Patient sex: M
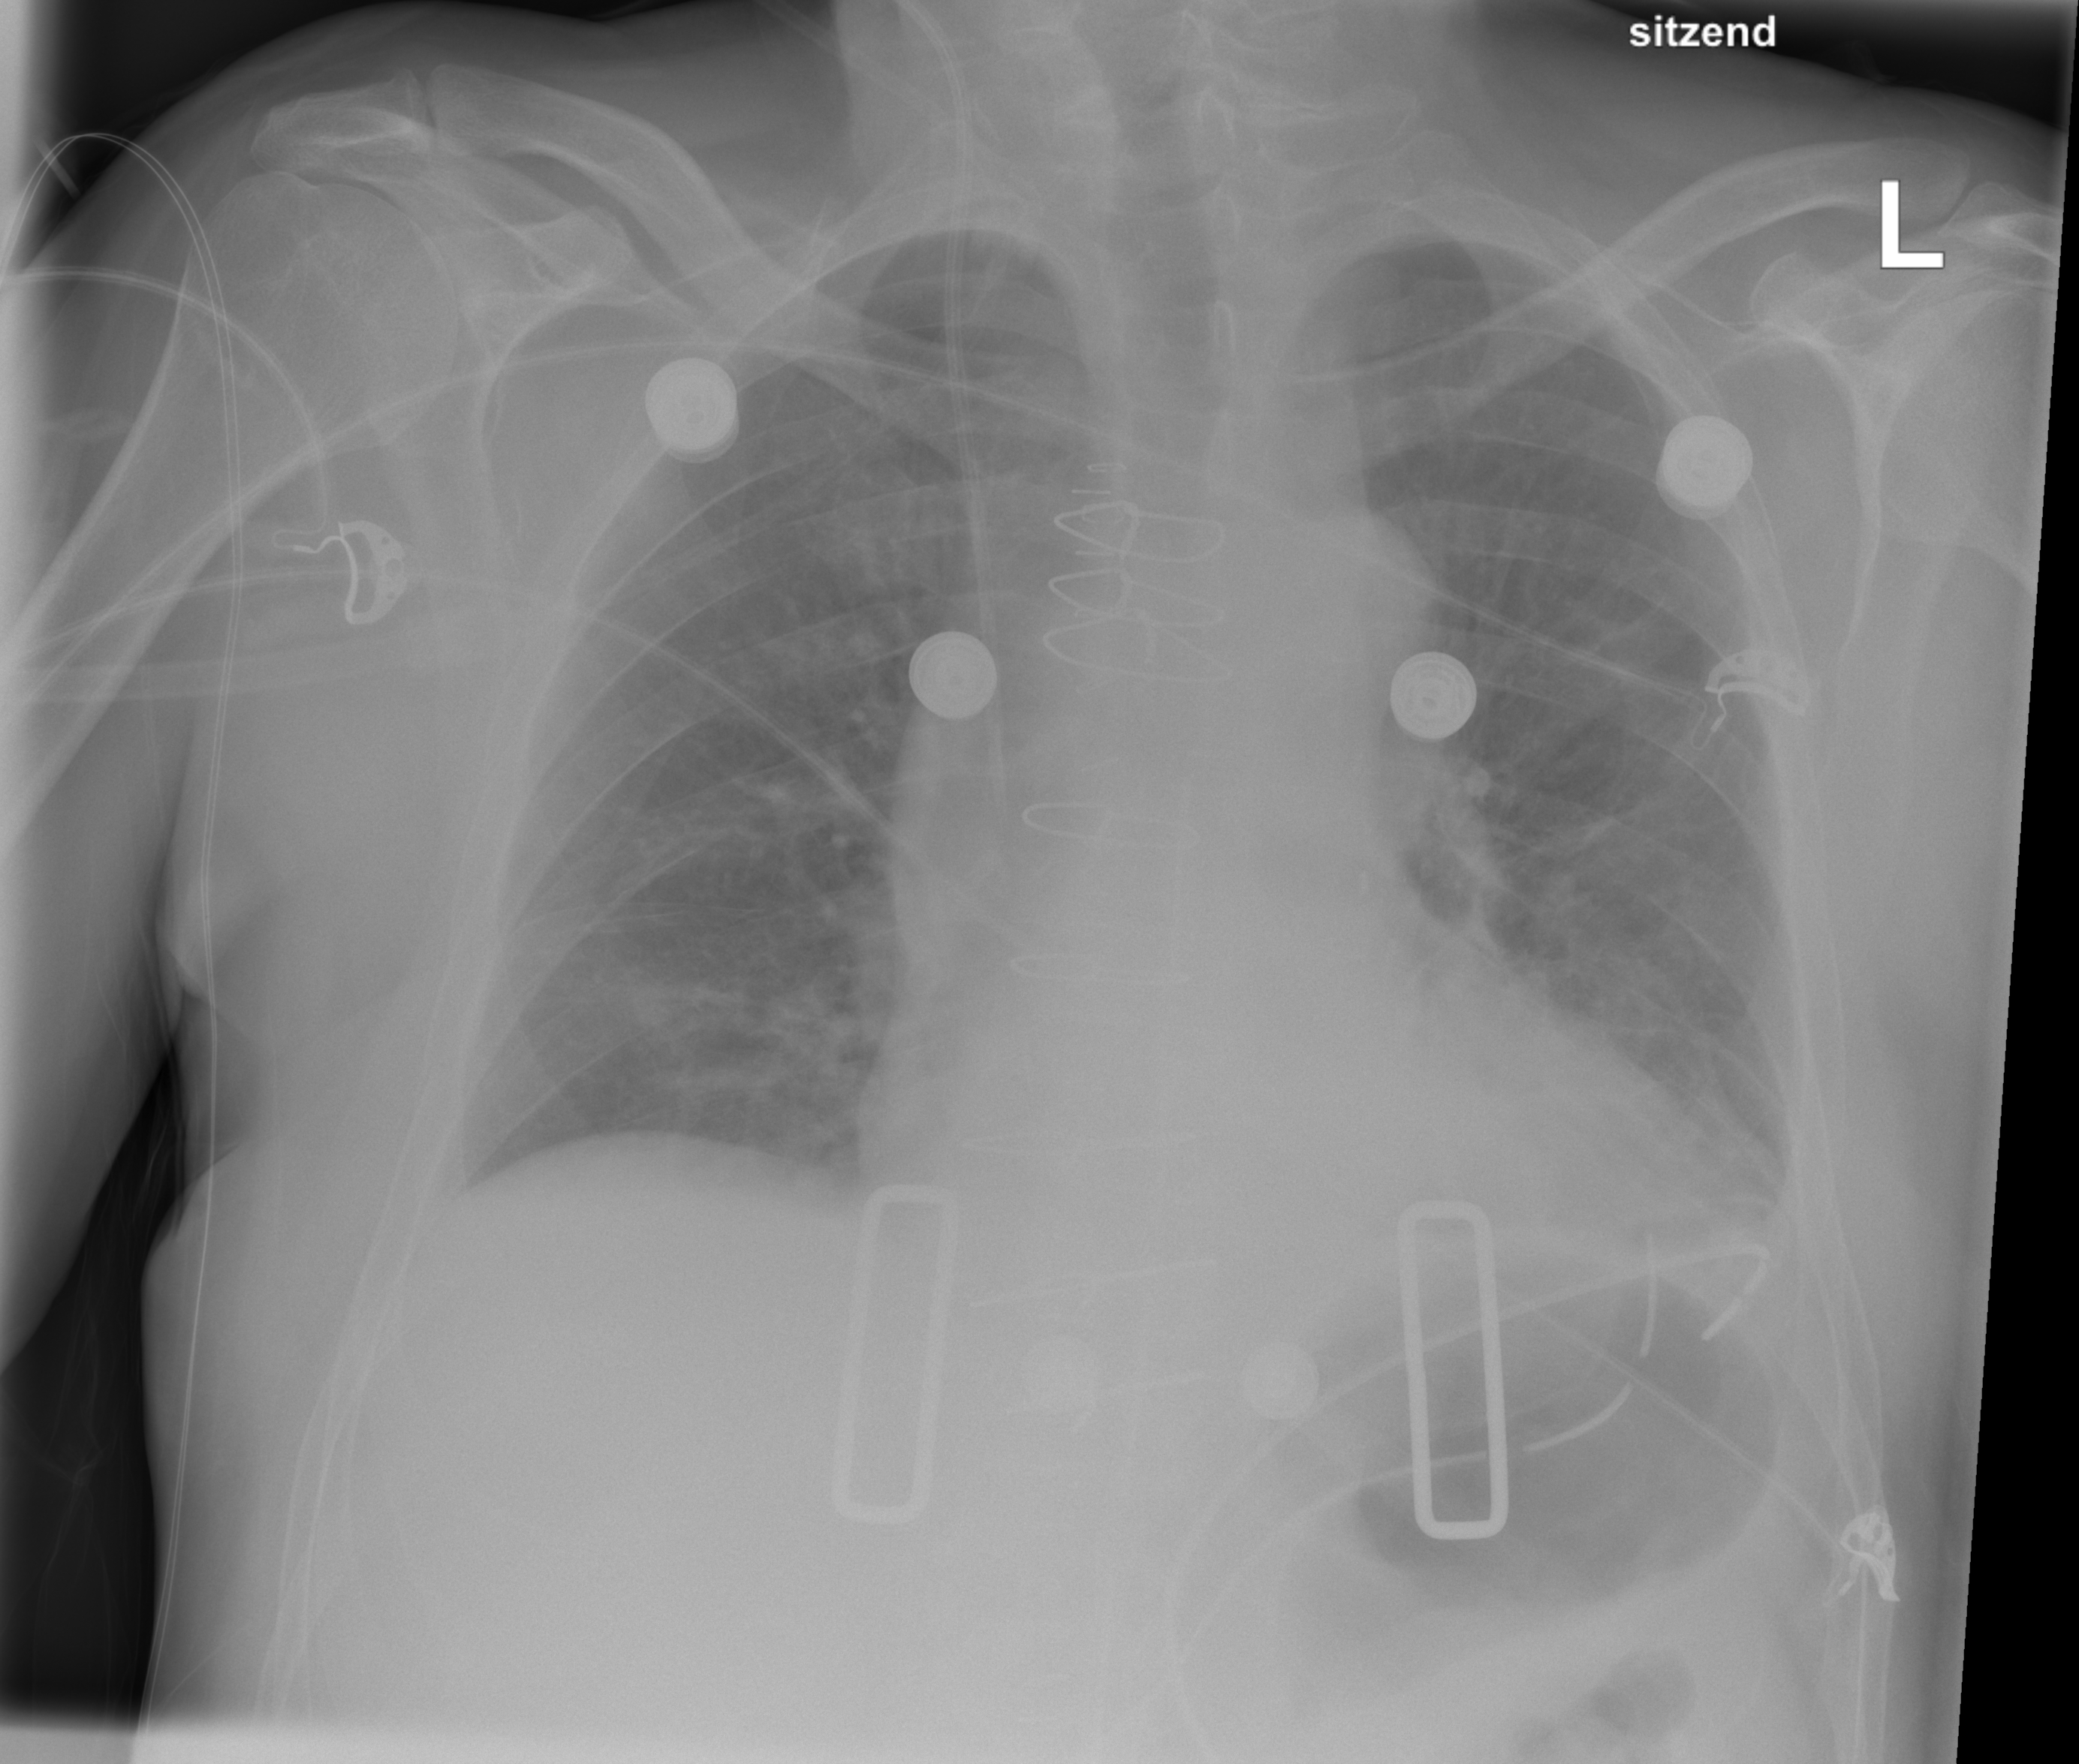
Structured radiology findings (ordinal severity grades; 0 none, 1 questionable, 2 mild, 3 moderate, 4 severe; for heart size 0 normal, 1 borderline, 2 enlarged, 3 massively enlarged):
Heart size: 2
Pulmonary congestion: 2
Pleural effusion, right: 0
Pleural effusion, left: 0
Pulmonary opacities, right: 0
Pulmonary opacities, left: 0
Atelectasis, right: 2
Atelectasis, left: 2